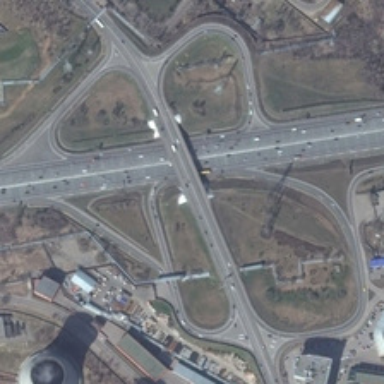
Many green plants and some buildings are near a viaduct with many cars .